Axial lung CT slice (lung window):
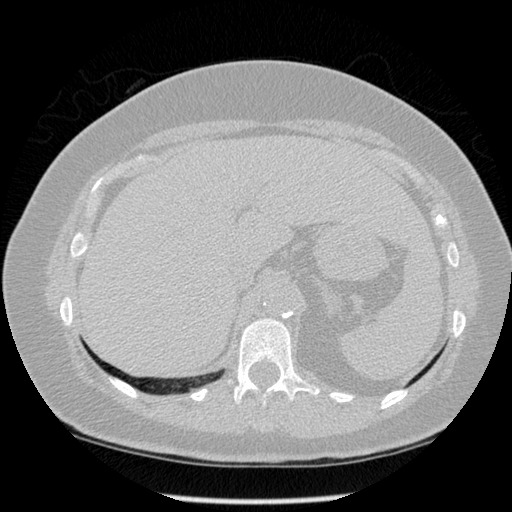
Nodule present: no